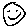
Label: smiley face